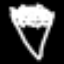
Label: diamond